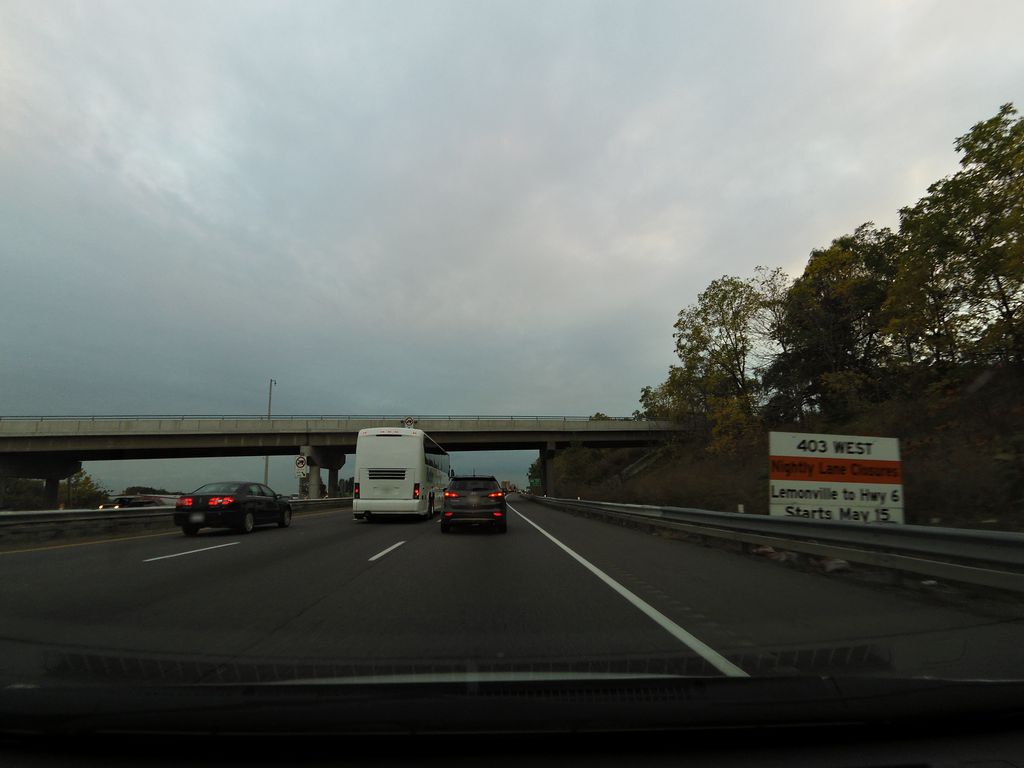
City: hamilton